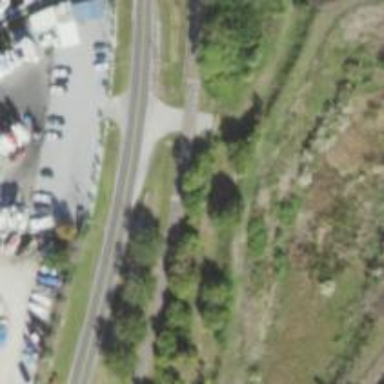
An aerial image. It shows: Asphalt cycleway running alongside abandoned railway track.